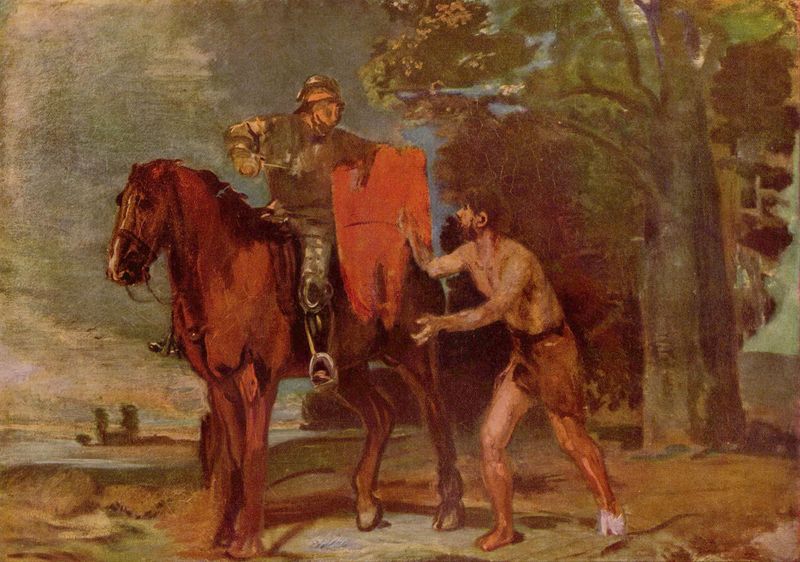
Titel: Hl. Martin und der Bettler
Künstler: Hans von Marées
Standort: Winterthur
Institution: Museum Oskar Reinhart am Stadtgarten
Schlagwörter: baum, blau, blätter, fuß, gemälde, hand, himmel, laub, lendenschurz, mann, nackt, nackter, schurz, umhang, wasser, wolken, bäume, grün, landschaft, see, ufer, braun, brust, finger, grau, hintergrund, männer, szene, weiss, rot, tuch, weg, wolke, malerei, bart, hemd, arm, arme, messer, hände, ast, baumstamm, horizont, natur, stamm, kirche, pastos, figur, gewand, mantel, reich, stoff, ohren, wald, pferd, reiter, blesse, huf, hufe, mähne, reiten, sattel, steigbügel, zügel, bein, füße, abstrakt, figuren, woken, klinge, penis, schild, lendentuch, lumpen, draußen, lichtung, schwert, soldat, helm, idealismus, ritter, rüstung, fuchs, verschwommen, entblöst, hilfe, nüstern, halfter, bettler, heiliger, heilig, verband, verletzung, spende, biblisch, deutschrömer, helfen, martin, barmherzig, barmherzigkeit, verwundung, samariter, spatel, schenken, marees, dankbarkeit, hl. martin, heiliger martin, sankt martin, st. martin, teilen, knieschutz, barmherziger samariter, bedürftig, deutschrämer, empathie, unterstützung, passtos, bettöer